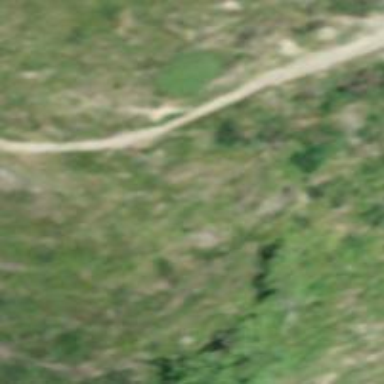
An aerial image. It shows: Path with excellent trail visibility on the ground.